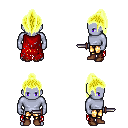
a pixel art fantasy rpg character, male body template, dark elf, purple skin, red tattered cape, gold greaves, gold long topknot hairstyle, brown shoes, dagger, four views (front, back, left, right), 2x2 character sprite sheet, small pixel art, hard edges, no anti-aliasing